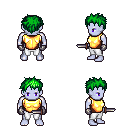
a pixel art fantasy rpg character, male body template, dark elf, purple skin, gold chest armor, white pants, green bedhead hairstyle, metal gloves, dagger, four views (front, back, left, right), 2x2 character sprite sheet, small pixel art, hard edges, no anti-aliasing